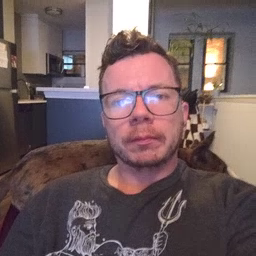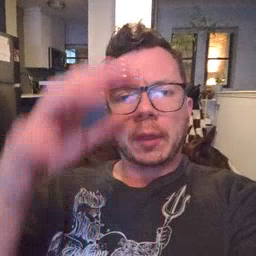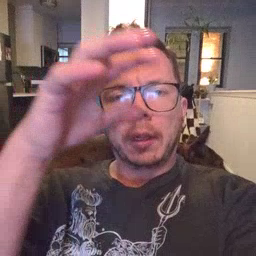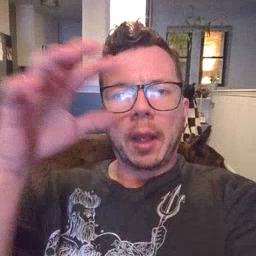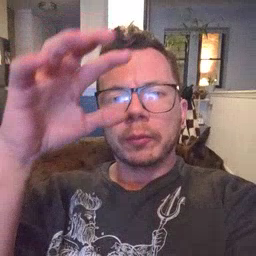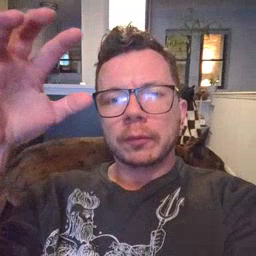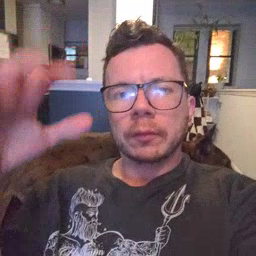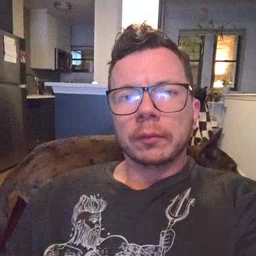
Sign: cloud